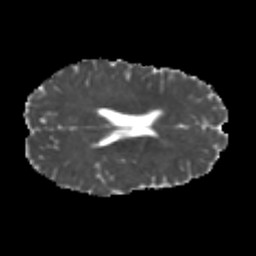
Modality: MD
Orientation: axial
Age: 22
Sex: male
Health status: healthy
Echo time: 0.074 s